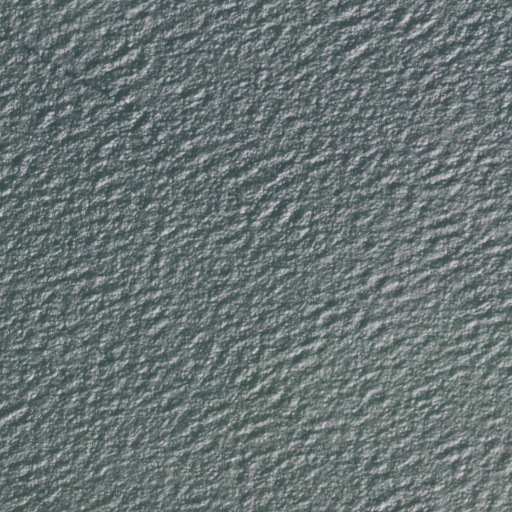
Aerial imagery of bar in New York named Albany Rock containing only open water